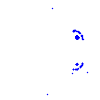
Particle: electron